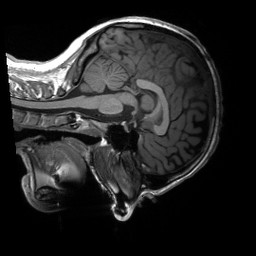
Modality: T1w
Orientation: sagittal
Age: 27
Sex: female
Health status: healthy
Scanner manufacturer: siemens
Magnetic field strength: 3 T
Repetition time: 2.3 s
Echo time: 0.00232 s